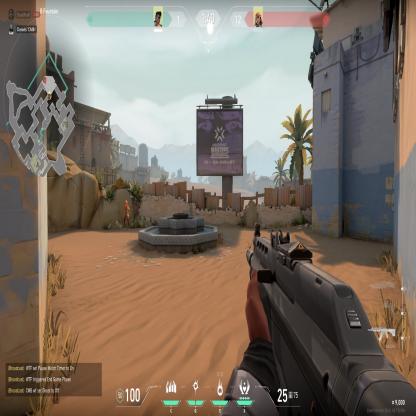
Label: enemy